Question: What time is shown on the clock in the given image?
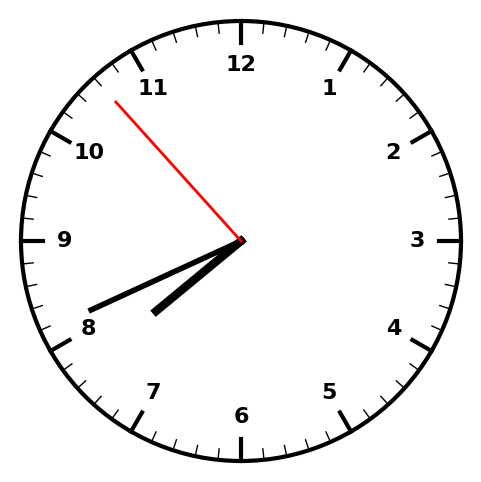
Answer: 07:40:53